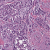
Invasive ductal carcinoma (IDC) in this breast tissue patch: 1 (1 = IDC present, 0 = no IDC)